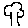
Label: tree